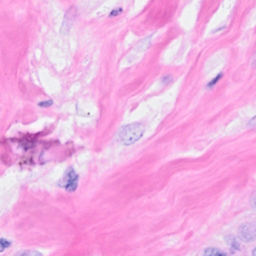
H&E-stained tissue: Breast